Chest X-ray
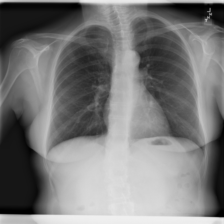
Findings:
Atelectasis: negative
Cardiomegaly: negative
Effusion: negative
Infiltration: negative
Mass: negative
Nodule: negative
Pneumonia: negative
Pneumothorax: negative
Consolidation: negative
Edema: negative
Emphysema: negative
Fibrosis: negative
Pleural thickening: negative
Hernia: negative